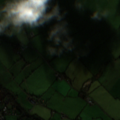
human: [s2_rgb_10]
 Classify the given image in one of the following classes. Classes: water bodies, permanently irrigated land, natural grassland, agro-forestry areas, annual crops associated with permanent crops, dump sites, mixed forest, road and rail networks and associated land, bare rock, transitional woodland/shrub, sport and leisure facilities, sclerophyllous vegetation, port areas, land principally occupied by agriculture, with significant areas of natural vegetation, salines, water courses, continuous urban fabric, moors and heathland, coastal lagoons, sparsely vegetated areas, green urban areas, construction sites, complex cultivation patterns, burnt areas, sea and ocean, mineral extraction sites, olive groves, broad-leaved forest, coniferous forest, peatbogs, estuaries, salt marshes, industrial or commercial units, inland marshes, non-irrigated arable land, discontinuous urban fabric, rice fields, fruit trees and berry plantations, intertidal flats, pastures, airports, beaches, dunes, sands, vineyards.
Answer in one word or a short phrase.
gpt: pastures